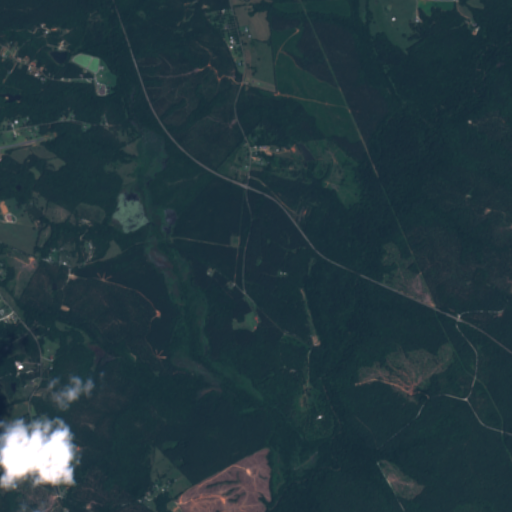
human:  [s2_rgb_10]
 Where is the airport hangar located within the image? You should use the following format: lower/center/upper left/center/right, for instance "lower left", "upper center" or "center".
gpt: The airport hangar is located in the upper left of the image.
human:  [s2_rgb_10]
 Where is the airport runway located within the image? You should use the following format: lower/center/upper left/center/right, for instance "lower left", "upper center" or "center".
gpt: The airport runway is located in the upper left of the image.
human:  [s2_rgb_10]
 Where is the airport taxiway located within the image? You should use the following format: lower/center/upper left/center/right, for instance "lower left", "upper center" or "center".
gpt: The airport taxiway is located in the upper left of the image.
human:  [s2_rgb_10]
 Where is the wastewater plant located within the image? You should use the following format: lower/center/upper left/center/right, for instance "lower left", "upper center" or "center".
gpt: The wastewater plant is located in the upper left of the image.
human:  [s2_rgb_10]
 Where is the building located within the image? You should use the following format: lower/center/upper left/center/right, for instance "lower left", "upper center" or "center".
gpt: The building is located in the upper left of the image.
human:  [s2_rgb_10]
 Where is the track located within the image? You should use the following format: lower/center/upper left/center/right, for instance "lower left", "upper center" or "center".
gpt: There is no track in the image.